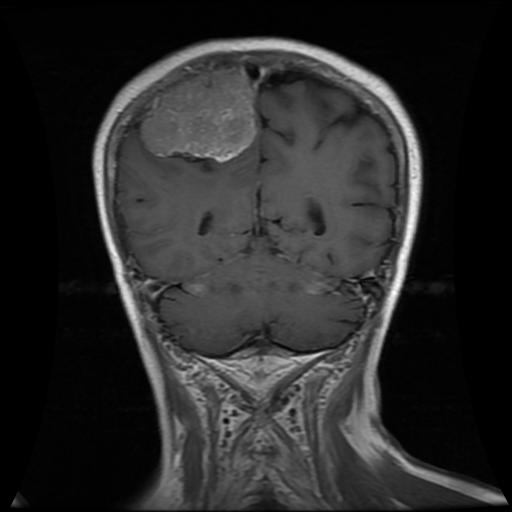
Label: meningioma